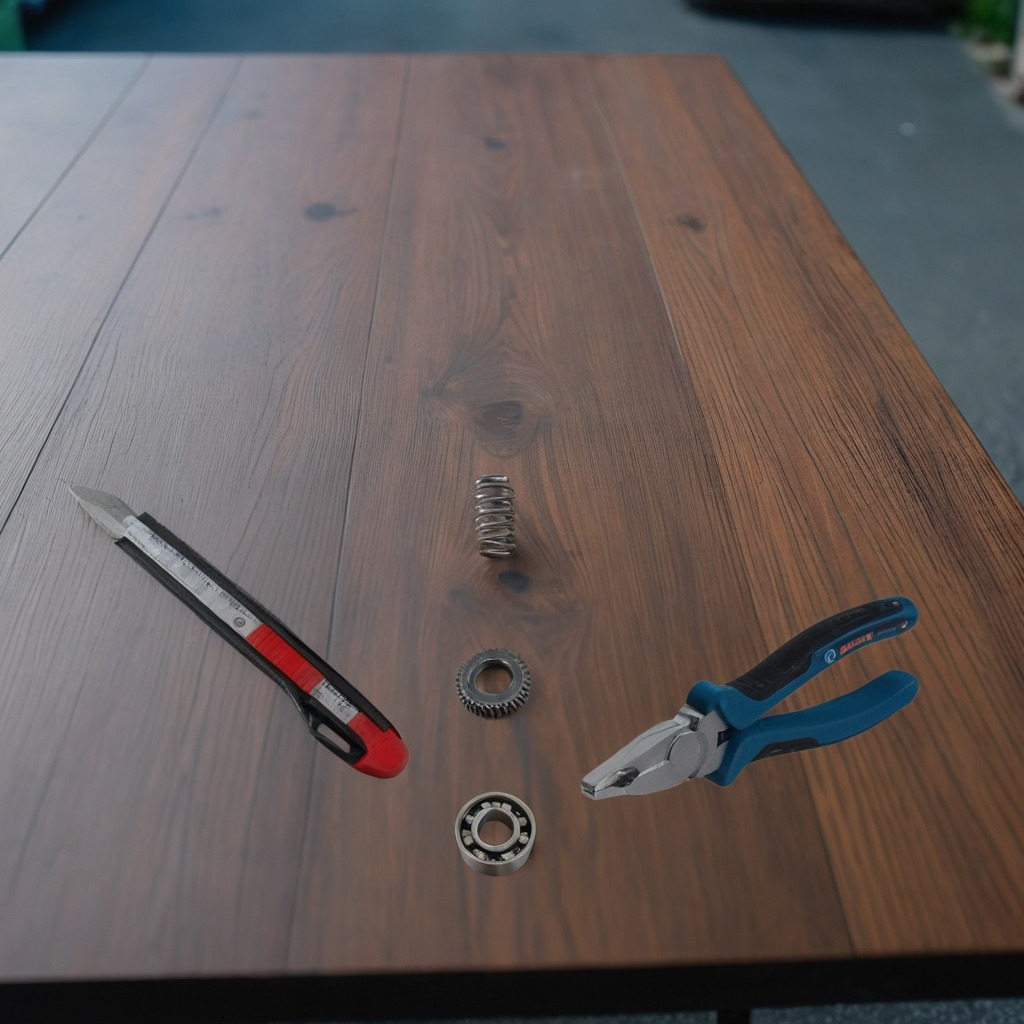
A metal ball bearing, a steel gear with teeth, a utility knife, pliers, and a coiled metal spring are lying on the table.